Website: macys
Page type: customer-info-address
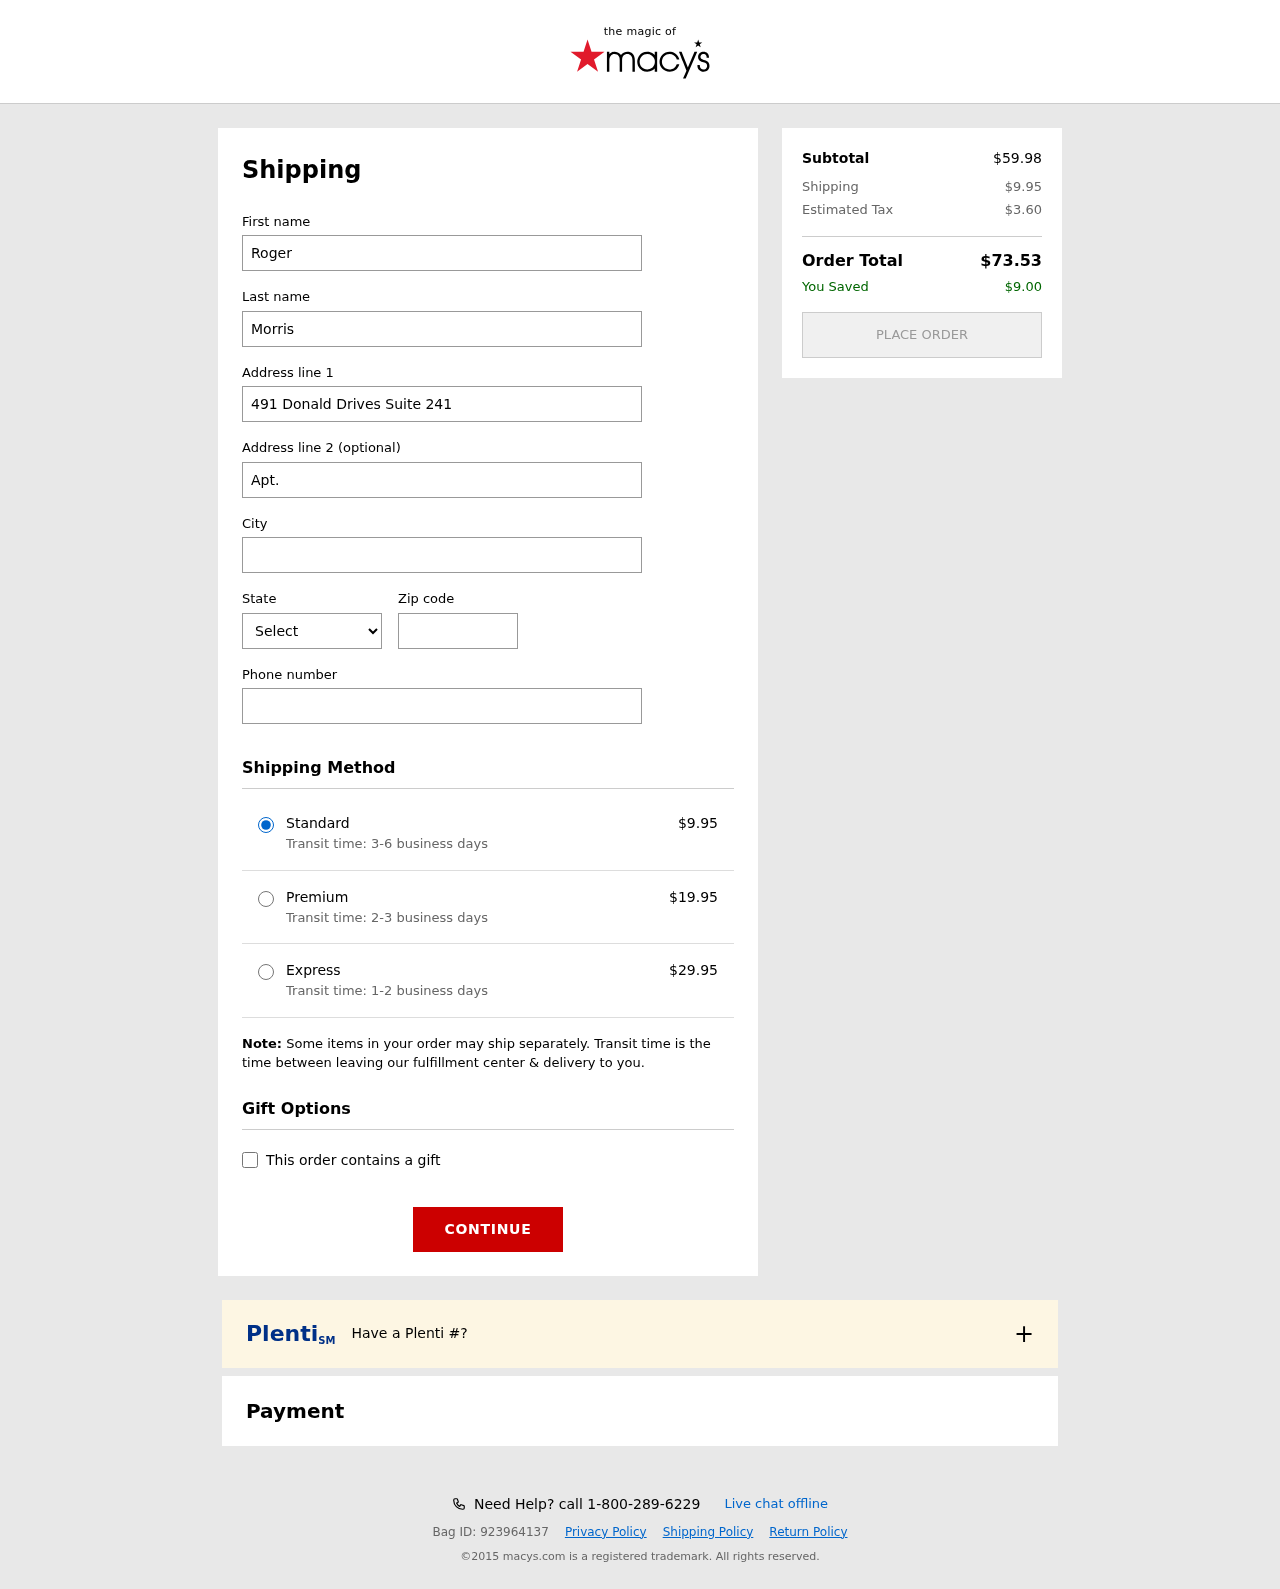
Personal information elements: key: PII_CITY
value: Carrieville
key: PII_FIRSTNAME
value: Roger
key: PII_LASTNAME
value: Morris
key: PII_PHONE
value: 8556310638
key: PII_POSTCODE
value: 93784
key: PII_STATE_ABBR
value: CO
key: PII_STREET
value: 491 Donald Drives Suite 241
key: PII_STREET2
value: Apt. 452
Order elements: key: ORDER_SHIPPING_COST
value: $9.95
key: ORDER_SHIPPING_COST_PREMIUM
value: $19.95
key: ORDER_SHIPPING_COST_EXPRESS
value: $29.95
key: ORDER_SUBTOTAL
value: $59.98
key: ORDER_TAX
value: $3.60
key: ORDER_TOTAL
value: $73.53
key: ORDER_SAVINGS
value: $9.00